Question: From the "Learn the Essentials of Swift" playground, there's an example protocol:
'''
protocol ExampleProtocol {
var simpleDescription: String { get }
func adjust()
}
'''
There's a short passage after this example that reads:
> : The { get } following the simpleDescription property indicates that it is read-only, meaning that the value of the property can be viewed, but never changed.
Additionally an example is given of a class conforming to this protocol:
'''
class SimpleClass: ExampleProtocol {
var simpleDescription: String = "A very simple class."
var anotherProperty: Int = 69105
func adjust() {
simpleDescription += " Now 100% adjusted."
}
}
var a = SimpleClass()
a.adjust()
let aDescription = a.simpleDescription
'''
However how does this class conform to the protocol? What's stopping me from mutating 'simpleDescription'? What don't I understand?

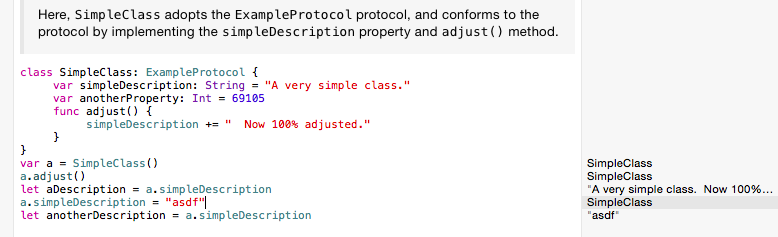
Answer: There's no way to specify in a protocol that you must have a read- property. Your protocol asks for a 'simpleDescription' property, and but does not a setter.
Note also that the only reason you may mutate 'simpleDescription' is because you know your 'a' is of type 'SimpleClass'. If we have a variable of type 'ExampleProtocol' instead...
'''
var a: ExampleProtocol = SimpleClass()
a.simpleDescription = "newValue" //Not allowed!
'''